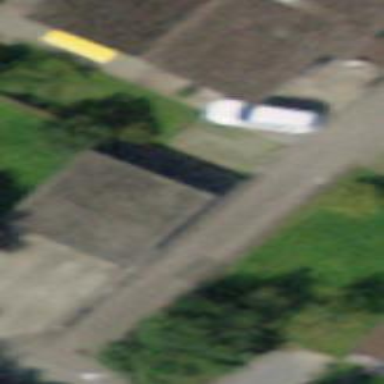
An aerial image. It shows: Garage building.